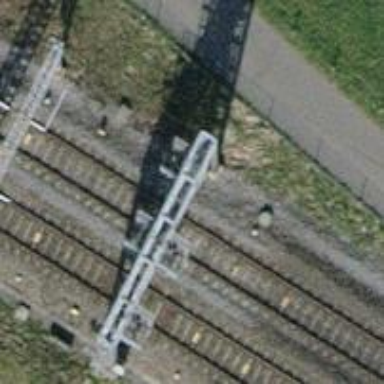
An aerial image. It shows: Railway signal.